Question: I ran in an Issue trying to Get my BoundData Updated in WPF. My Data is shown but my UI does not React to Changes in the Data.
I have a XAML Class looking like this:
'''
<Window x:Class="CSharpBoiler.MainWindow"
xmlns="http://schemas.microsoft.com/winfx/2006/xaml/presentation"
xmlns:x="http://schemas.microsoft.com/winfx/2006/xaml"
xmlns:util="clr-namespace:Wpf.Util"
Title="MainWindow" Loaded="Window_Loaded" Closing="Window_Closing" Height="Auto" Width="Auto"
DataContext="{Binding matchDataList, RelativeSource={RelativeSource Self}}">
<Grid>
<ListView
IsSynchronizedWithCurrentItem="True"
util:GridViewSort.AutoSort="True"
x:Name="MainListView" >
<ListView.View>
<GridView x:Name="MainGridView">
<GridView.Columns>
<GridViewColumn Header="Demo, press to Download"
util:GridViewSort.PropertyName="Demo"
x:Name="DemoGridViewColumn">
<GridViewColumn.CellTemplate>
<DataTemplate>
<DockPanel>
<ProgressBar x:Name="DemoButtonProgressbar"
Maximum="100" Minimum="0"
Value="{Binding AnalysisProgress,
UpdateSourceTrigger=PropertyChanged}" Width="100"/>
</DockPanel>
</DataTemplate>
</GridViewColumn.CellTemplate>
</GridViewColumn>
</GridView.Columns>
</GridView>
</ListView.View>
</ListView>
</Grid>
'''
MyMainWindow looks like this:
'''
public partial class MainWindow : Window
{
private List<MatchData> matchDataList = new List<MatchData>();
public MainWindow()
{
InitializeComponent();
}
private void Window_Loaded(object sender, RoutedEventArgs e)
{
MainListView.ItemsSource = matchDataList;
}
'''
In matchDataList is a number of MatchData objects which I want to represent in my ListViewGridView. MatchData looks like this:
'''
public class MatchData : ObservableCollection<MatchData>, INotifyPropertyChanged
{
public int _AnalysisProgress;
public int AnalysisProgress
{
get { return _AnalysisProgress; }
set
{
_AnalysisProgress = value;
NotifyPropertyChanged("AnalysisProgress");
}
}
public PropertyChangedEventHandler PropertyChanged;
public void NotifyPropertyChanged(string propertyName)
{
if (PropertyChanged != null)
PropertyChanged(this, new PropertyChangedEventArgs(propertyName));
}
}
'''
At this point my Progressbar is displayed in my ListGridViewgridView construct. I change the Value of it in my code to show progress. When I change the value of AnalysisProgress NotifyPropertyChanged is called correctly. But PropertyChanged is always null.
Therefore no event is fired and the Value of the Progressbar isn't changing. When I refresh the UI by clicking on one of the column headers Progressbar shows the correct Value. Obviously I want to have my Progressbar show the current progress without clicking on it.
I'm quiet new to XAML Binding and hope that I didn't make to many fundamental mistakes, therefore I'm quite open to all other proposals in how to make this code better. I don't quite like how restricted I'm at accessing the items of the ListViewGridview construct, but it is the best table I found which has sorting by clicking on column headers.

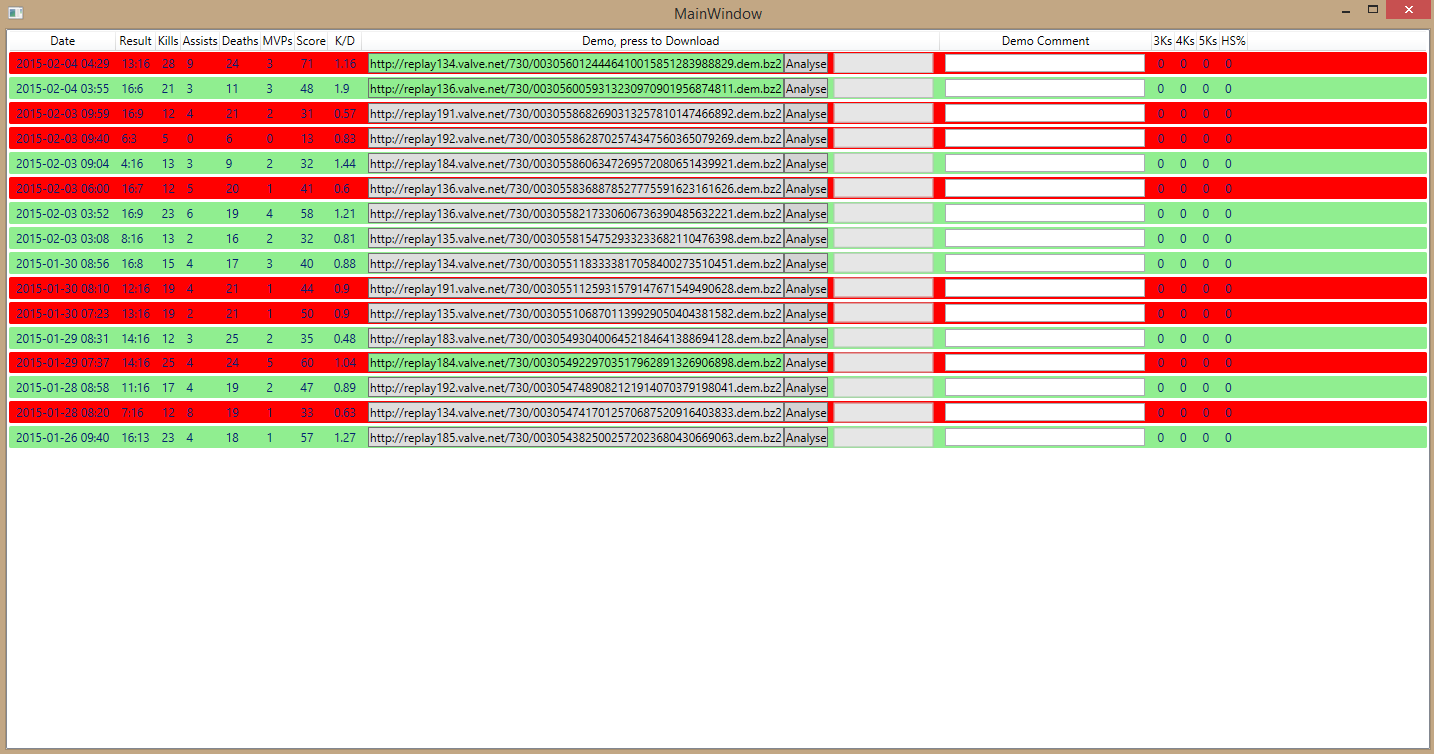
Answer: The Problem was in
'''
public class MatchData : ObservableCollection<MatchData>, INotifyPropertyChanged
'''
after changing it to
'''
public class MatchData : INotifyPropertyChanged
'''
VS offered me to implement the Interface, after doing so and fixing
'''
public PropertyChangedEventHandler PropertyChanged;
public void NotifyPropertyChanged(string propertyName)
{
if (PropertyChanged != null)
PropertyChanged(this, new PropertyChangedEventArgs(propertyName));
}
'''
to
'''
public event PropertyChangedEventHandler PropertyChanged;
public void OnPropertyChanged(PropertyChangedEventArgs e)
{
if (PropertyChanged != null)
{
PropertyChanged(this, e);
}
}
'''
and
'''
public int _AnalysisProgress;
public int AnalysisProgress
{
get { return _AnalysisProgress; }
set
{
_AnalysisProgress = value;
NotifyPropertyChanged("AnalysisProgress");
}
}
'''
to
'''
public int _AnalysisProgress { get; set; }
public int AnalysisProgress
{
get { return _AnalysisProgress; }
set
{
_AnalysisProgress = value;
OnPropertyChanged(new PropertyChangedEventArgs("AnalysisProgress"));
}
}
'''
Everything is running as it should.